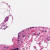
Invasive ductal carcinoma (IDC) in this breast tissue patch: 0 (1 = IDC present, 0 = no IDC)